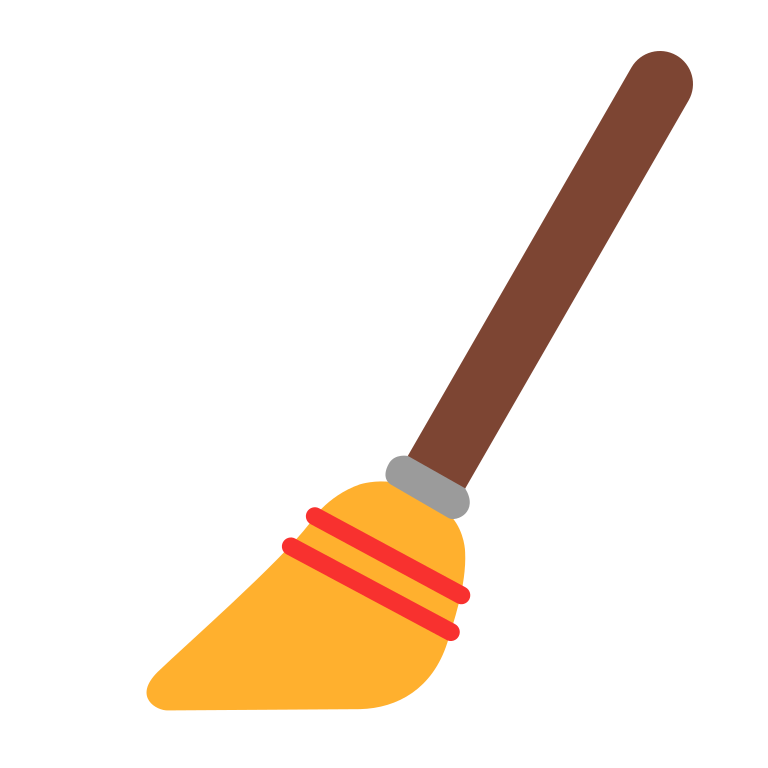
broom flat